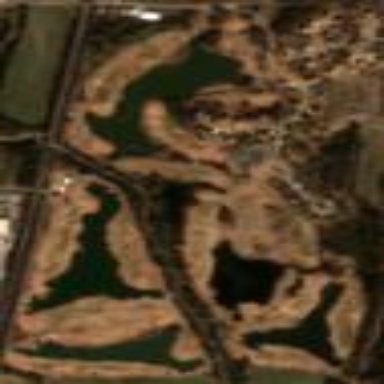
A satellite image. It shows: Golf course surrounded by greenery.